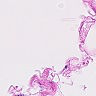
Metastatic tissue present: no